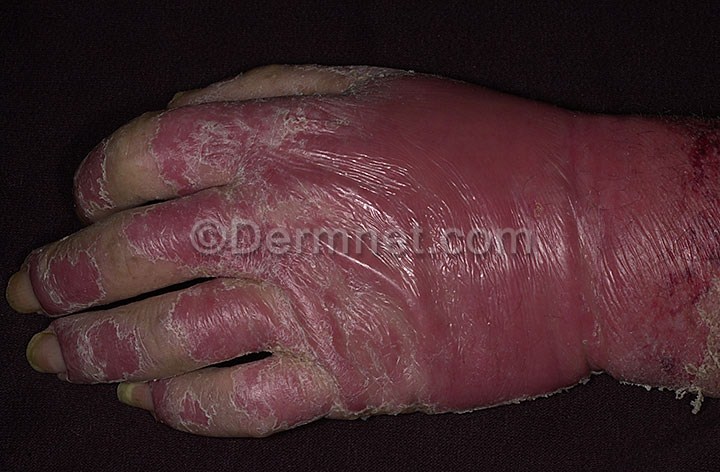
Disease: Psoriasis pictures Lichen Planus and related diseases